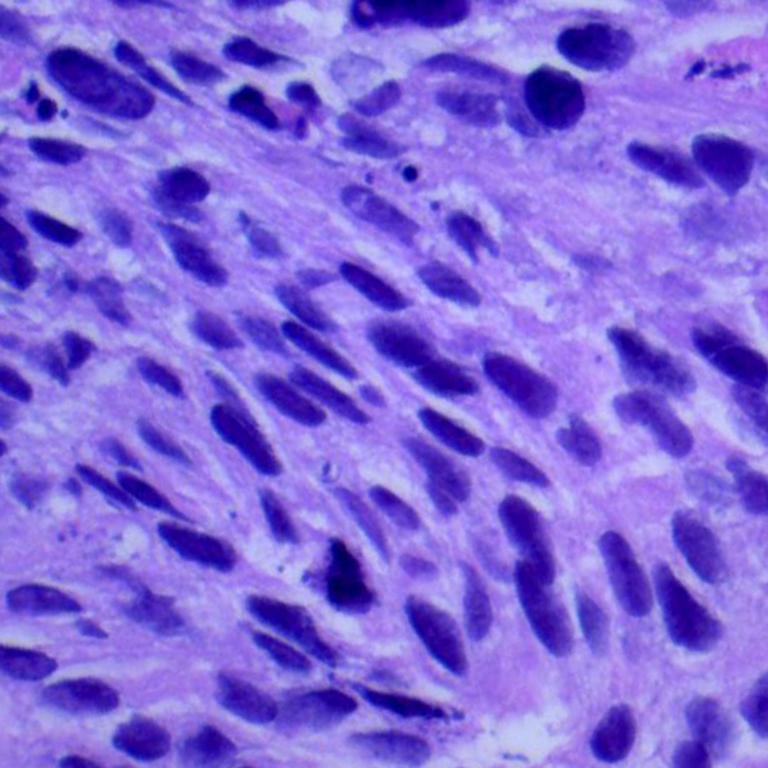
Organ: lung
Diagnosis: squamous carcinomas